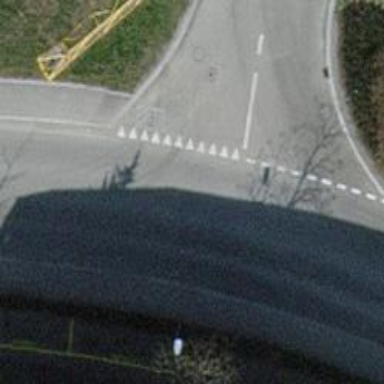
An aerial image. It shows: Road with "give way" sign.